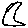
Label: moon